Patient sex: M
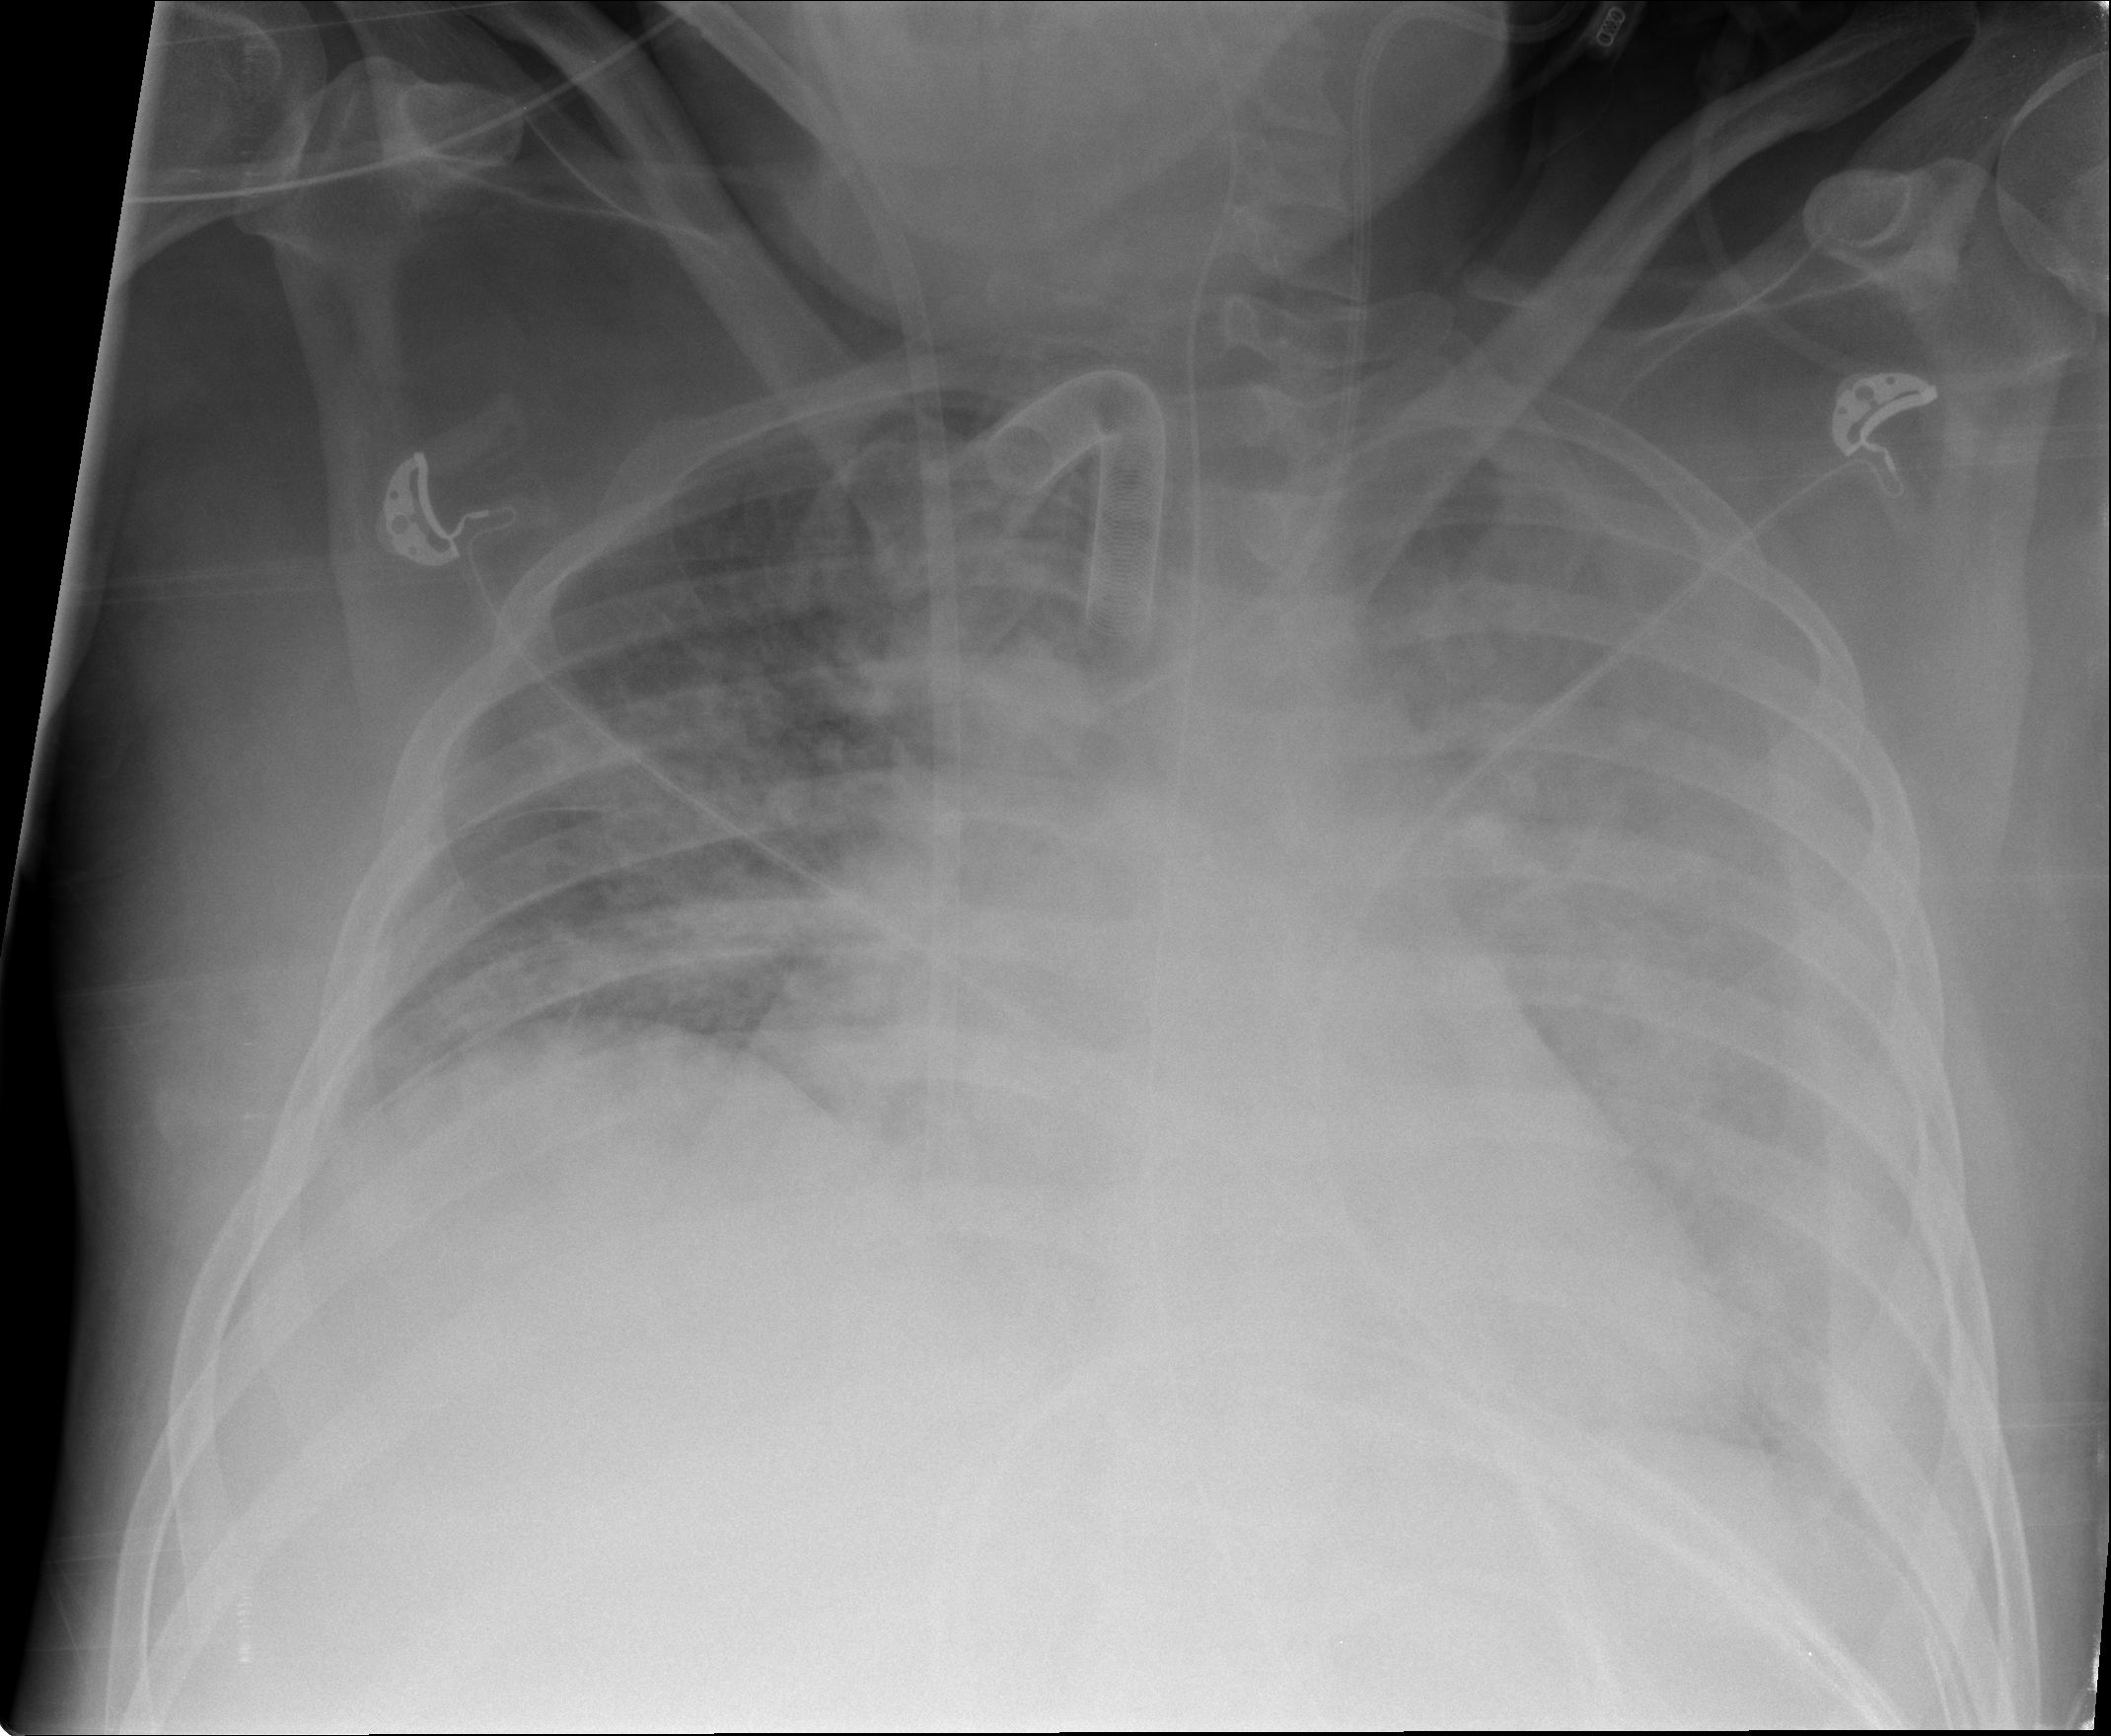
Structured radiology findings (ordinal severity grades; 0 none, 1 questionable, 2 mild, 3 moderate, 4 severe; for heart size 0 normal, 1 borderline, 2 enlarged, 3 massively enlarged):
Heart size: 2
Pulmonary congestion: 2
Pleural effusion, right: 2
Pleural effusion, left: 3
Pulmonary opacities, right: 2
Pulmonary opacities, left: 2
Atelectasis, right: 0
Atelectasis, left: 0